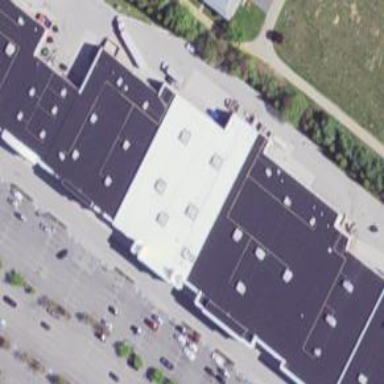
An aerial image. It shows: Retail building housing department store.